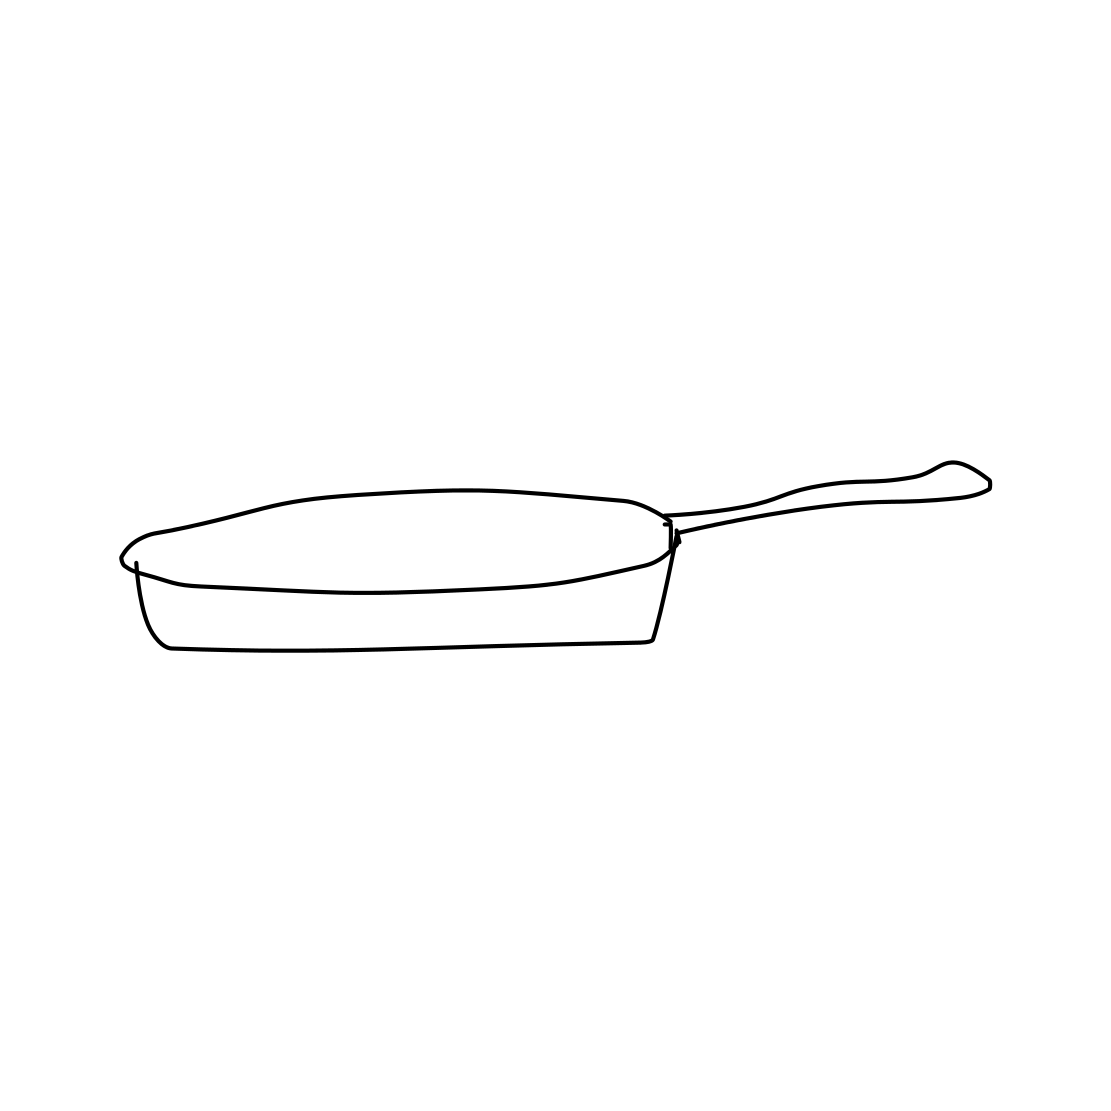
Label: frying-pan